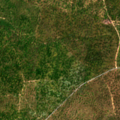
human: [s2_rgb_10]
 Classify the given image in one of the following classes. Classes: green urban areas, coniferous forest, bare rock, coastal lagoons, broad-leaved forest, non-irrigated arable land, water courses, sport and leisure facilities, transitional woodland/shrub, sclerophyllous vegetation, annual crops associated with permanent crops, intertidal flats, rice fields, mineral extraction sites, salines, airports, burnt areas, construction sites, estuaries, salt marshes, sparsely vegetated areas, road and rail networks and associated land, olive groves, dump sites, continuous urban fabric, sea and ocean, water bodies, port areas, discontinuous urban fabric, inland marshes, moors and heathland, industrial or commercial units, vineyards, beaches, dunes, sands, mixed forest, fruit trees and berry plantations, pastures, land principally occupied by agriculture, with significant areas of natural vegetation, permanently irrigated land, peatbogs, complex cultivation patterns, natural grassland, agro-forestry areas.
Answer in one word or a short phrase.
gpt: agro-forestry areas